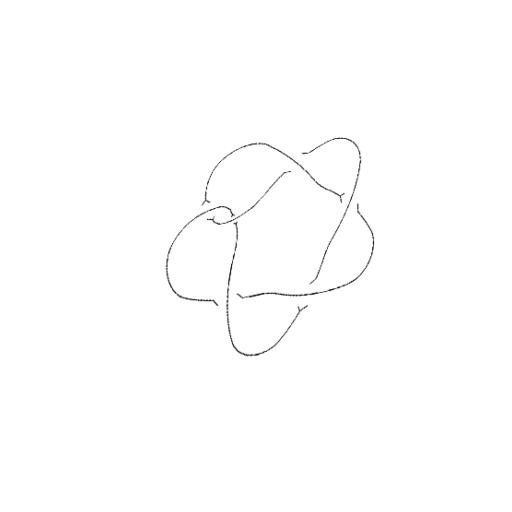
Crossing number: 6